Question: Following up another <URL>, but from different point of view.
In <URL>.
I was just wondering, that maybe someone happened to know how to use it and what's the syntax to set the list of <URL> resource type?

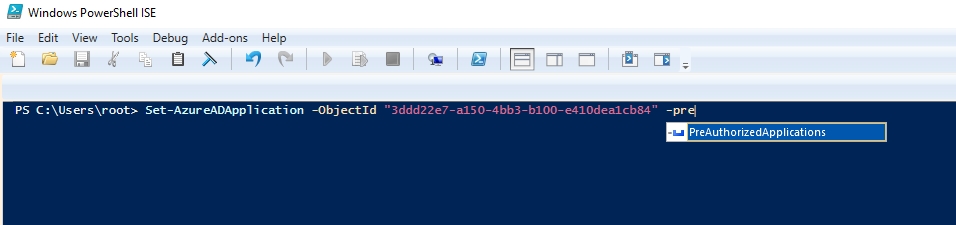
Answer: Summarize my comment:
The command 'Set-AzureADApplication' essentially calls the Azure AD Graph API, but in Azure AD Graph API, the 'application' object does not have the 'preAuthorizedApplications' property, it is just existing in the <URL>, which means the feature is implemented.
Some information you should know:
The old Azure AD Graph API appears to have been abandoned, Microsoft is no longer updating this content of AAD Graph regularly. You can find it in this <URL>.
<URL>
So you will find this is contradictory to the new feature '-preAuthorizedApplications' in the 'AzureADPreview'. A solution for this is to let the AzureAD PowerShell to call the Microsoft Graph, someone has posted this idea in the azure feedback, you could vote it.
<URL>